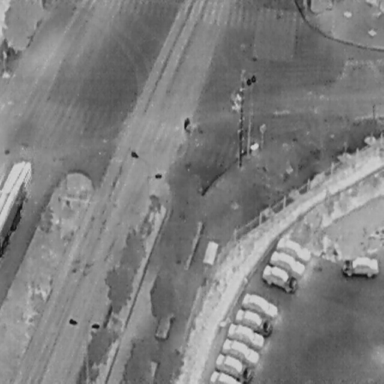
There are 12 objects shown in the infrared image, including an OtherVehicle, a Bicycle, and ten Cars.